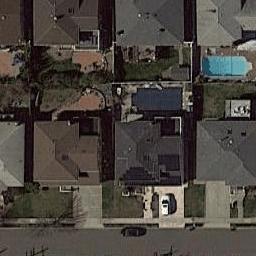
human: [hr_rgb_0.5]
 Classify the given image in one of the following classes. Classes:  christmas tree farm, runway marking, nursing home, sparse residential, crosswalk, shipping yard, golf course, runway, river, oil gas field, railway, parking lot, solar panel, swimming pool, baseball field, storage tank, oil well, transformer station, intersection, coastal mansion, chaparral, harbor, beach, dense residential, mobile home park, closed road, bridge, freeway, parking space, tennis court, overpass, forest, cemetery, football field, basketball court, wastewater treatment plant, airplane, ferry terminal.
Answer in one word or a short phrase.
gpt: dense residential